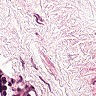
Metastatic tissue present: no